Question: I am doing a project involving scientific computing. The following are three variables and their values I got after some experiments.

There is also an equation with three unknowns, 'a', 'b' and 'c':
'''
x=(a+0.98)/y+(b+0.7)/z+c
'''
How do I get values of 'a,b,c' using the above? Is this possible in MATLAB?
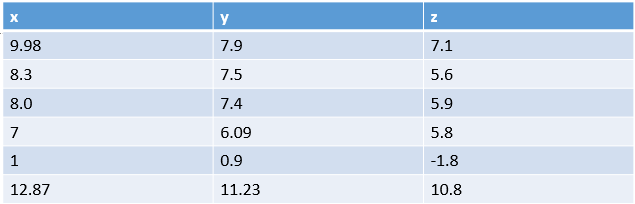
Answer: This sounds like a regression problem. Assuming that the unexplained errors in measurements are Gaussian distributed, you can find the parameters via <URL> and these parameters can be found through optimization by least squares. Therefore, with some algebra, we get:
'''
za + yb + yzc = xyz - 0.98z - 0.7z
'''
As such, 'm = z, n = y, o = yz, p = xyz - 0.98z - 0.7z'. I'll leave that for you as an exercise to verify that my algebra is right. You can then form the matrix equation:
'''
Ax = d
'''
We would have 6 equations and we want to solve for 'x' where 'x = <URL> to retrieve the parameters that best minimize the error between the true output and the output that is generated by these parameters if you were to use the same input data.
In other words:
'''
x = A^{+}d
'''
'A^{+}' is the pseudoinverse of the matrix 'A' and is matrix-vector multiplied with the vector 'd'.
To put our thoughts into code, we would define our input data, form the 'A' matrix and 'd' vector where each row shared between them both is one equation, and then employ the pseudoinverse to find our parameters. You can use the 'ldivide (\)' operator to do the job:
'''
%// Define x y and z
x = [9.98; 8.3; 8.0; 7; 1; 12.87];
y = [7.9; 7.5; 7.4; 6.09; 0.9; 11.23];
z = [7.1; 5.6; 5.9; 5.8; -1.8; 10.8];
%// Define A matrix
A = [z y y.*z];
%// Define d vector
d = x.*y.*z - 0.98*z - 0.7*z;
%// Find parameters via least-squares
params = A\d;
'''
'params' stores the parameters 'a', 'b' and 'c', and we get:
'''
params =
-37.7383
-37.4008
19.5625
'''
---
If you want to double-check how close the values are, you can simply use the above expression in your post and compare with each of the values in 'x':
'''
a = params(1); b = params(2); c = params(3);
out = (a+0.98)./y+(b+0.7)./z+c;
disp([x out])
9.9800 9.7404
8.3000 8.1077
8.0000 8.3747
7.0000 7.1989
1.0000 -0.8908
12.8700 12.8910
'''
You can see that it's not exactly close, but the parameters you got would be the best in a error sense.
---
# Bonus - Fitting with RANSAC
You can see that some of the predicted values (right column in the output) are more off than others. This is because we used in your data to find the appropriate model. One technique that is used to minimize error and increase the robustness of the model estimation is to use something called <URL>, or dom mple onsensus. The basic methodology behind RANSAC is that for a certain number of iterations, you take your data and randomly sample the least amount of points necessary to find a model. Once you find this model, you find the overall error if you were to use these parameters to describe your data. You keep randomly choosing points, finding your model, and finding the error and the iteration that produced the least amount of error would be the parameters you keep to define the overall model.
As you can see above, one error that we can define is the sum of absolute differences between the true 'x' points and the predicted 'x' points. There are many other measures, such as the sum of squared errors, but let's stick with something simple for now. If you take a look at the above formulation, we need a minimum of in order to define 'a', 'b' and 'c', and so for each iteration, we'd randomly select three points I might add, find our model, determine the error, and keep iterating and finding the parameters with the least amount of error.
Therefore, you could write a RANSAC algorithm like so:
'''
%// Define cost and number of iterations
cost = Inf;
iterations = 50;
%// Set seed for reproducibility
rng(123);
%// Define x y and z
x = [9.98; 8.3; 8.0; 7; 1; 12.87];
y = [7.9; 7.5; 7.4; 6.09; 0.9; 11.23];
z = [7.1; 5.6; 5.9; 5.8; -1.8; 10.8];
for idx = 1 : iterations
%// Determine where we would need to sample
ind = randperm(numel(x), 3);
xs = x(ind); ys = y(ind); zs = z(ind); %// Sample
%// Define A matrix
A = [zs ys ys.*zs];
%// Define d vector
d = xs.*ys.*zs - 0.98*zs - 0.7*zs;
%// Find parameters via least-squares
params = A\d;
%// Determine error
a = params(1); b = params(2); c = params(3);
out = (a+0.98)./y+(b+0.7)./z+c;
err = sum(abs(x - out));
%// If error produced is less than current error
%// then save parameters
if err < cost
cost = err;
final_params = params;
end
end
'''
---
When I run the above code, I get for my parameters:
'''
final_params =
-38.1519
-39.1988
19.7472
'''
Comparing this with our 'x', we get:
'''
a = final_params(1); b = final_params(2); c = final_params(3);
out = (a+0.98)./y+(b+0.7)./z+c;
disp([x out])
9.9800 9.6196
8.3000 7.9162
8.0000 8.1988
7.0000 7.0057
1.0000 -0.1667
12.8700 12.8725
'''
As you can see, the values are improved - especially the fourth and sixth points... and compare it to the previous version:
'''
9.9800 9.7404
8.3000 8.1077
8.0000 8.3747
7.0000 7.1989
1.0000 -0.8908
12.8700 12.8910
'''
You can see that the second value is worse off than the previous version, but the other numbers are much more closer to the true values.
---
Have fun!